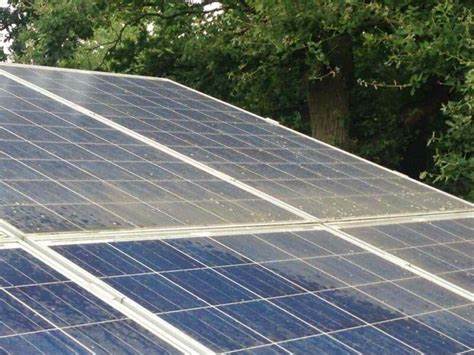
Label: Dusty